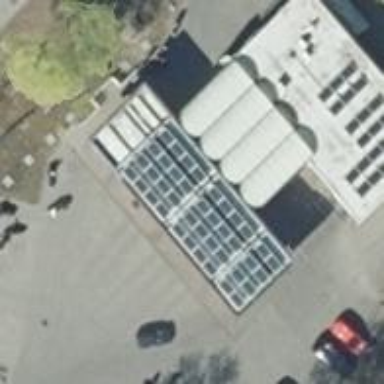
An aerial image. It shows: Fuel station.